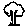
Label: tree